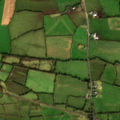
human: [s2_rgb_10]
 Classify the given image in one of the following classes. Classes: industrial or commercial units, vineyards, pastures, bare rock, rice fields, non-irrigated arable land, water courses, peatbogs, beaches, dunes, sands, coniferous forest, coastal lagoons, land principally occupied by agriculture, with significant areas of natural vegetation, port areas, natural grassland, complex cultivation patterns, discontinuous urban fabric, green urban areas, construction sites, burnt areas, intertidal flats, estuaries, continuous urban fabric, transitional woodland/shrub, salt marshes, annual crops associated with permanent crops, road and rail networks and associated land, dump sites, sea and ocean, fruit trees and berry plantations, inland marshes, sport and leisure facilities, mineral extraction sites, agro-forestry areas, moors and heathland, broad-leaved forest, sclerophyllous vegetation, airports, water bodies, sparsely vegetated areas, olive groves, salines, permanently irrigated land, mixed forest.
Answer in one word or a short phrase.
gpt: pastures